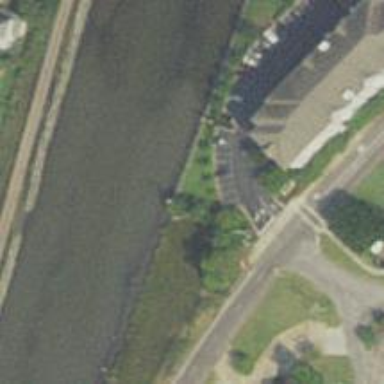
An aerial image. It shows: Dock located along the waterway.